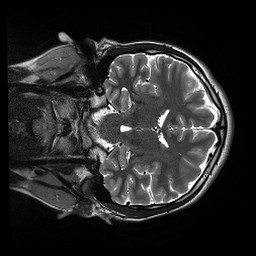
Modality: T2w
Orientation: coronal
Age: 18
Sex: male
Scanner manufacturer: siemens
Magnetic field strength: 3 T
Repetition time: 13.52 s
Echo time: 0.088 s